Question: I am migrating a web application in java from ANT to MAVEN, for problems with libraries and dependencies. I'm using the IDE "intellij IDEA 14".
i move the .java files to the main/java folder, shift resources (.properties and XML) to a folder main/resources folder and I moved my .jsp files to the main/webapps folder. i already have an executable version of the application without dependency problems.
Now I'm having problems with the TDD, I move the test files to the test/java folder but when i run the integration tests it all fail because they can not find the resources of the webapps folder.
More precisely tests that fail are those who checked the reports made with jasper-report that are in a report folder inside the webapps.
When looking at the generated folders in the target folder I see that I have a "test-classes" folder with the .class of each tdd and "classes" folder with the .class of the source code but nowhere see webapps files.
The test run without problem in the version with ant, when i build in ANT it generate a project folder with the files in the webapps folder and in WEB-INF/classes the .class files of the source code and the TDD.
I check that the folders are properly set

These tests look if the jrxml files exist in the module/report folder in the view folder, using the file path: ../../../modulo/reporte/file_name.
the class that generates the file path of the report is in project/web-inf/classes/system and use the following code:
'''
URL path = Constantes.class.getResource (rutaReporte)
'''
After that checks if they compile and return a valid result (full JasperPrint)
What I have to do to run integration tests en MAVEN using Intellij?
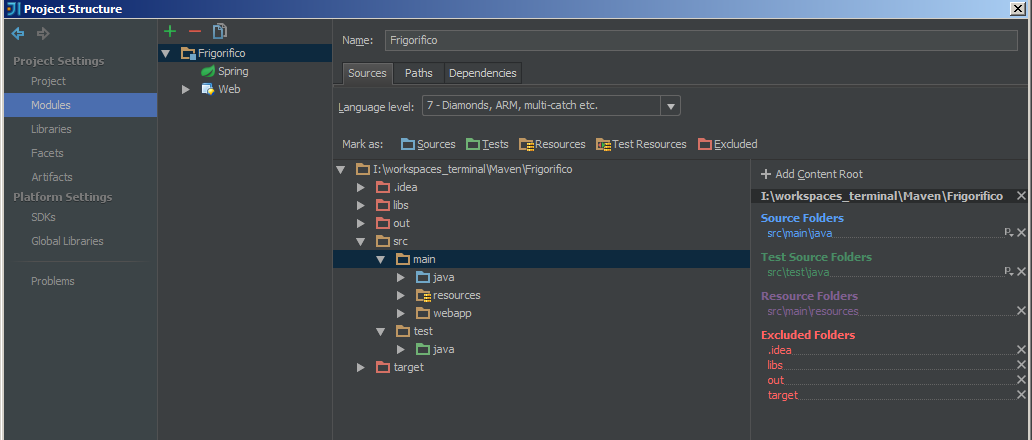
Answer: i fix it using "maven-resources-plugin" plugin to copy all webapp resources to test-classes so the tdd can find the resources to test
here is my pom config:
'''
<?xml version="1.0" encoding="UTF-8"?>
<project xmlns="http://maven.apache.org/POM/4.0.0"
xmlns:xsi="http://www.w3.org/2001/XMLSchema-instance"
xsi:schemaLocation="http://maven.apache.org/POM/4.0.0 http://maven.apache.org/xsd/maven-4.0.0.xsd">
<modelVersion>4.0.0</modelVersion>
...
<build>
...
<plugins>
...
<plugin>
<groupId>org.apache.maven.plugins</groupId>
<artifactId>maven-resources-plugin</artifactId>
<version>2.6</version>
<executions>
<execution>
<id>additional-resources</id>
<phase>process-test-resources</phase>
<goals>
<goal>copy-resources</goal>
</goals>
<configuration>
<outputDirectory>${project.build.testOutputDirectory}</outputDirectory>
<resources>
<resource>
<directory>${project.basedir}/src/main/webapp</directory>
</resource>
</resources>
</configuration>
</execution>
</executions>
</plugin>
</plugins>
</build>
</project>
'''